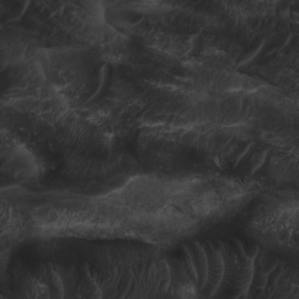
Label: non_frost